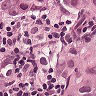
Metastatic tissue present: yes